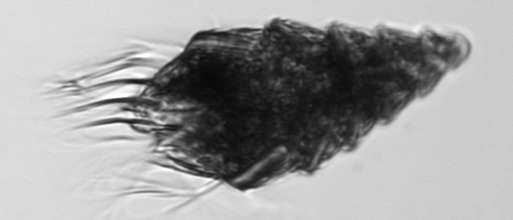
Label: Laboea_strobila